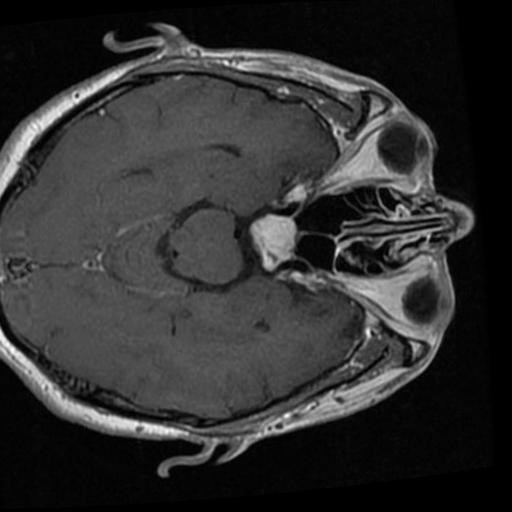
Label: brain_menin